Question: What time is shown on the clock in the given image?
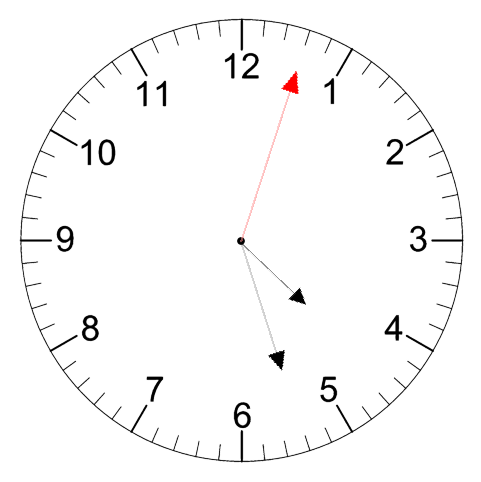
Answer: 04:27:03